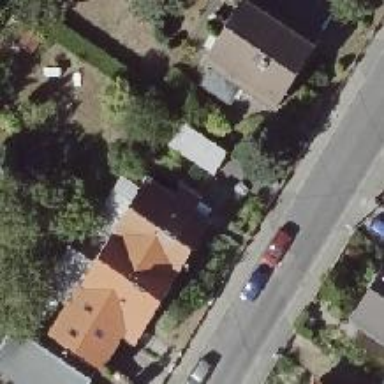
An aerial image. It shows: Semidetached house with gabled roof.